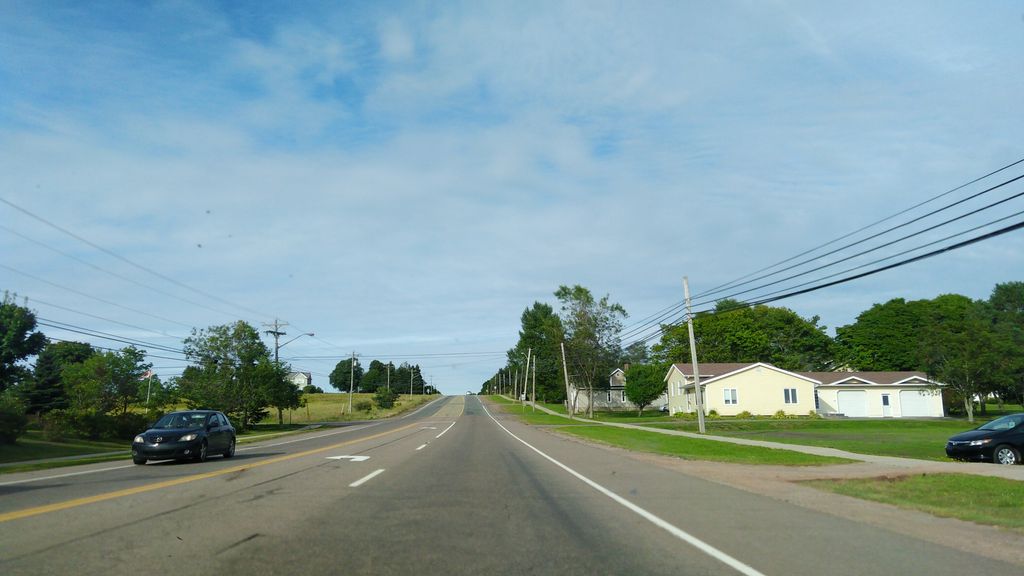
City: charlottetown